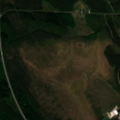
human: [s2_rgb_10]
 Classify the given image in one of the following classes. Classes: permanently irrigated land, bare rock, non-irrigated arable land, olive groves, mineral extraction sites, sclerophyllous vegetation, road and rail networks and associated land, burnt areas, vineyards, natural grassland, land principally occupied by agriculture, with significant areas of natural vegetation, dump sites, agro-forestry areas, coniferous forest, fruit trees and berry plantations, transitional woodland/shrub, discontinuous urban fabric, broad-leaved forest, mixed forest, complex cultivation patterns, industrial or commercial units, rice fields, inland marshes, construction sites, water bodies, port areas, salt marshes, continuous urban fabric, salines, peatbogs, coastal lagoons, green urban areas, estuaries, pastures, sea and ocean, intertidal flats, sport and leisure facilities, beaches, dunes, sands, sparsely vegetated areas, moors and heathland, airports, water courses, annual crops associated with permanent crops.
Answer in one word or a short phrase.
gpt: coniferous forest, mixed forest, transitional woodland/shrub